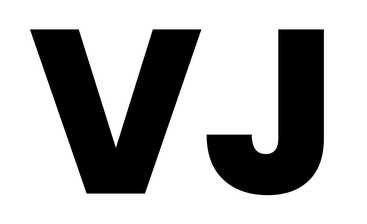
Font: Poppins-ExtraBold